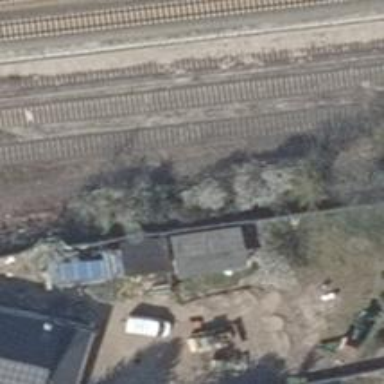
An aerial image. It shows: Abandoned railway yard is depicted.